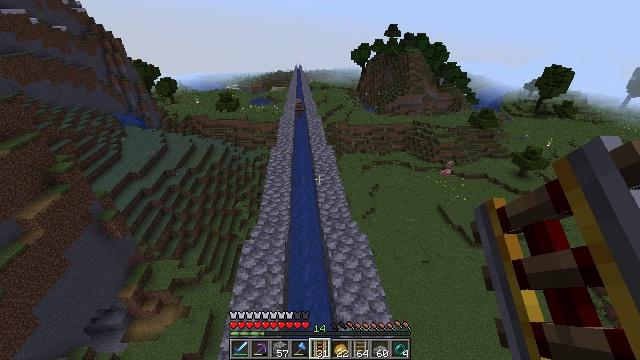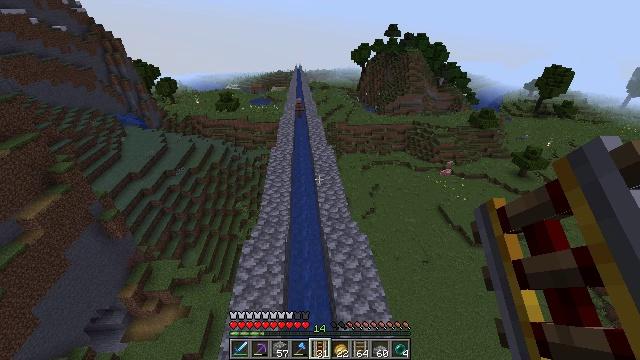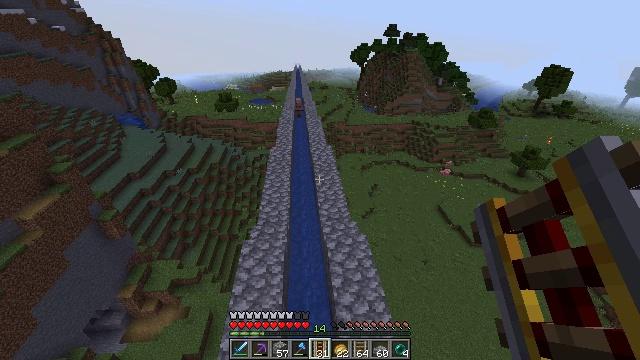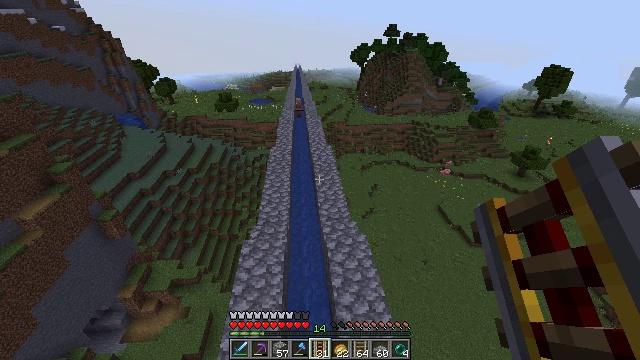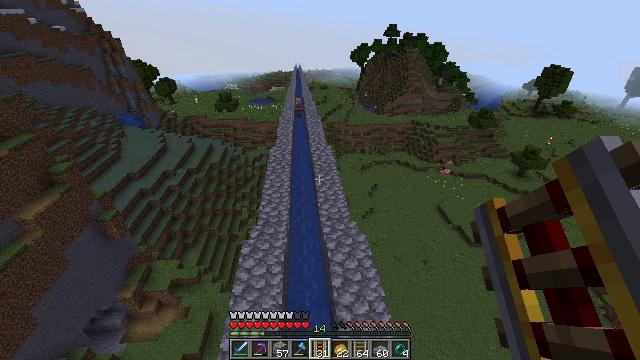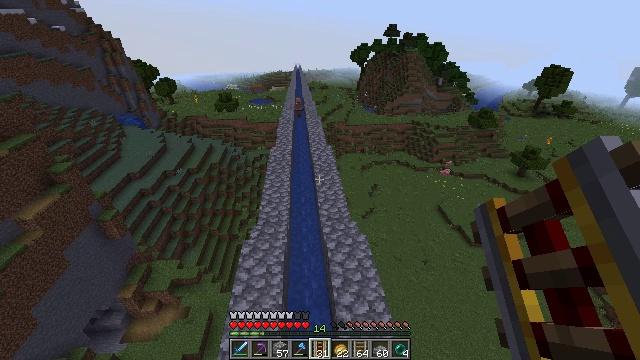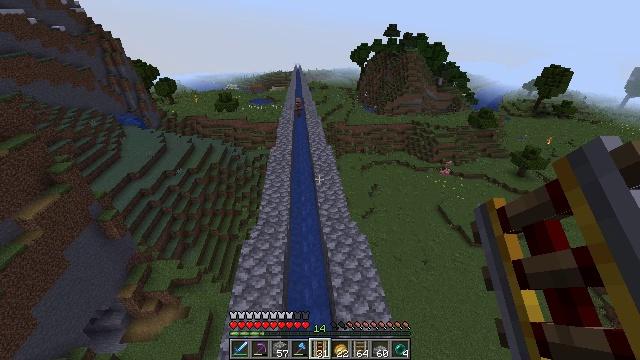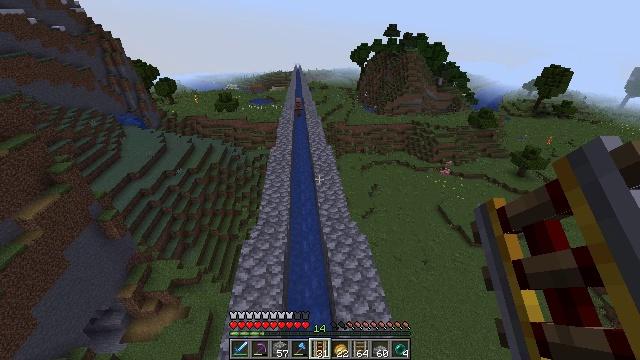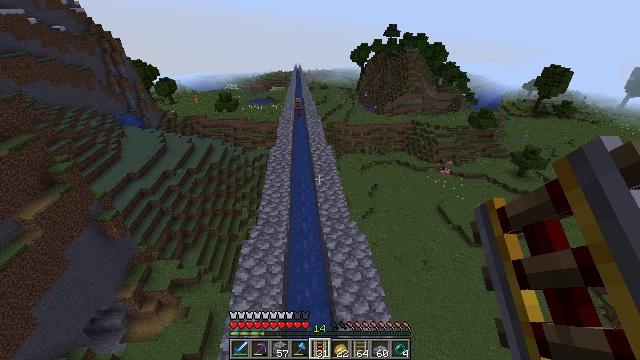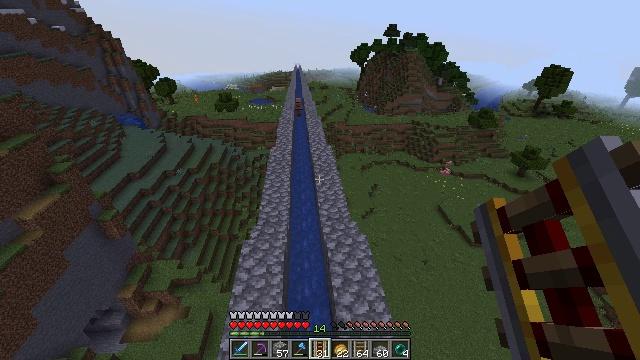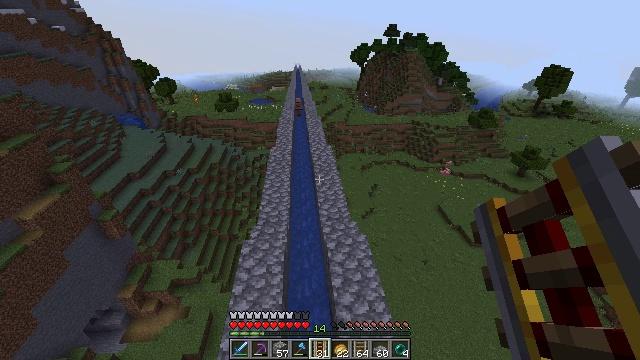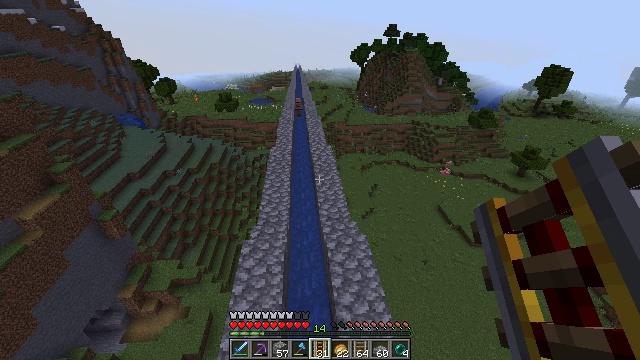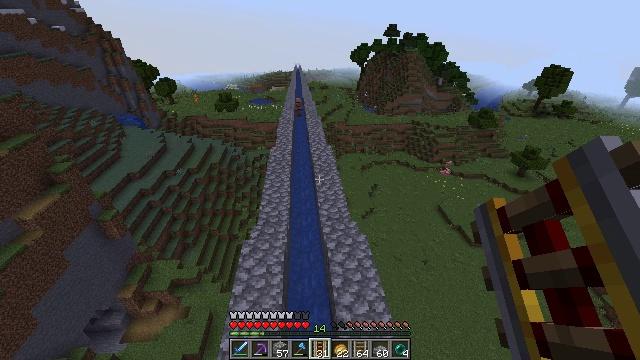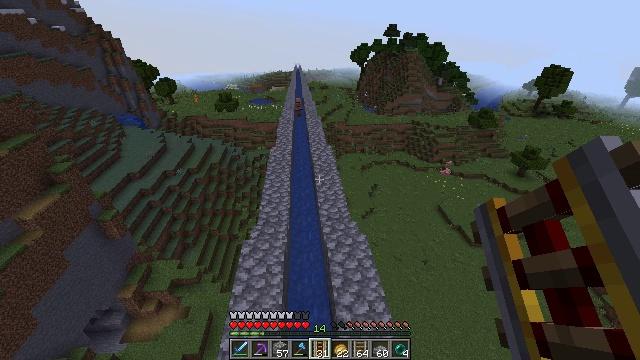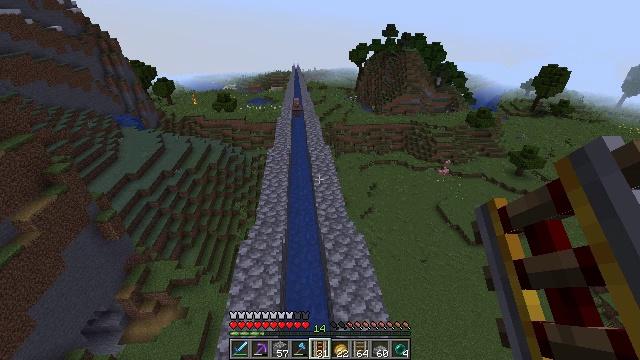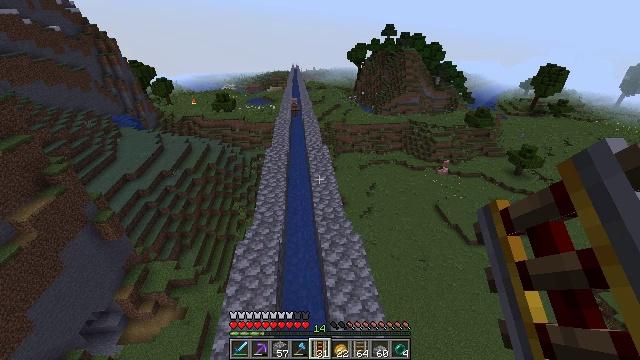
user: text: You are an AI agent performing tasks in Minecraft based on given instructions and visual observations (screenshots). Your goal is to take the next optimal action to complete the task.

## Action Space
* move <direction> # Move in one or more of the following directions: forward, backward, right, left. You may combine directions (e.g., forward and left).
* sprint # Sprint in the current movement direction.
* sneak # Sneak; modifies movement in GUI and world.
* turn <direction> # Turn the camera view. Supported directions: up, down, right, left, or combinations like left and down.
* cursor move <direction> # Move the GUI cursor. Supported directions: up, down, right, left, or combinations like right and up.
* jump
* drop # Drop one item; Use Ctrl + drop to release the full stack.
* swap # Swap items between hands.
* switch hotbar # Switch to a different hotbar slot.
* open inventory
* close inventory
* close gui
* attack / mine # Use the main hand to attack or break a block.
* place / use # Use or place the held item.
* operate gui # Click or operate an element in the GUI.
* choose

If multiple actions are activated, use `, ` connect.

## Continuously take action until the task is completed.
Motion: motion action
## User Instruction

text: Attack the ground to gather dirt.
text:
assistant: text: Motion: no_op
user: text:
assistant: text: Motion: no_op
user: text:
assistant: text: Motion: no_op
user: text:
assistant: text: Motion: no_op
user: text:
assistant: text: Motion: no_op
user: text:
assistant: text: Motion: no_op
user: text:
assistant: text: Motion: no_op
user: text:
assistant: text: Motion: no_op
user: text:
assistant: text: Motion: no_op
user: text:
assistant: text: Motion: no_op
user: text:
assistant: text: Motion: no_op
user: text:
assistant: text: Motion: no_op
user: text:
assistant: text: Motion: no_op
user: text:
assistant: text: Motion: move right
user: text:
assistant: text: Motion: move right
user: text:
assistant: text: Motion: move forward and move right
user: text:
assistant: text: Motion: move forward and move right
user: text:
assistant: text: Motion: move forward
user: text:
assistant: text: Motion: move forward
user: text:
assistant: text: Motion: no_op
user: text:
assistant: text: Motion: turn left
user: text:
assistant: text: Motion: turn left
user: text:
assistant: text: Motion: turn left
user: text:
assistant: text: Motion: no_op
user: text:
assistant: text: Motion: no_op
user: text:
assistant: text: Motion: no_op
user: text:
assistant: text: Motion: no_op
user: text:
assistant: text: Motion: move forward, turn right
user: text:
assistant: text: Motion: move forward, turn right
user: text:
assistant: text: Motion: move forward